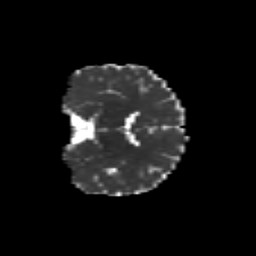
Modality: MD
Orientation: coronal
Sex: female
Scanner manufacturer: siemens
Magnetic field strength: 3 T
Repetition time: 5 s
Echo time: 0.071 s